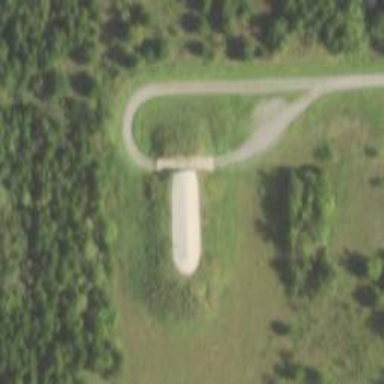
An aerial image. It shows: Military bunker for protection and defense.